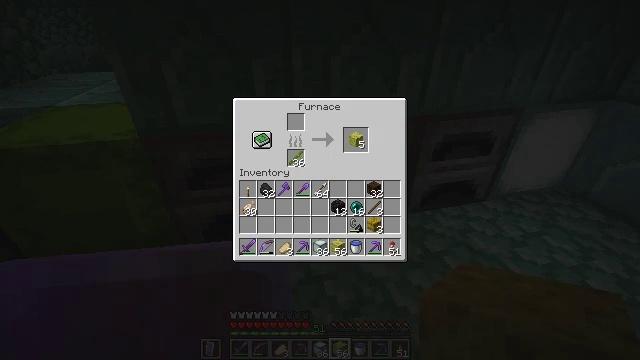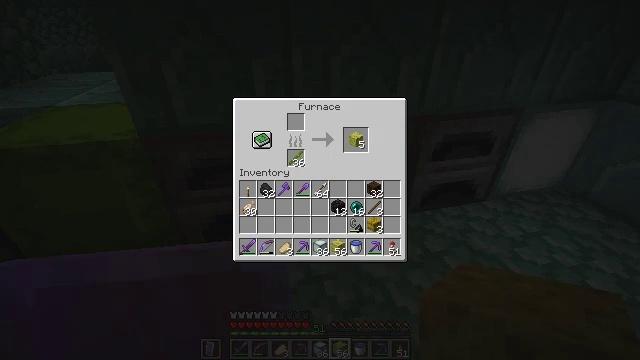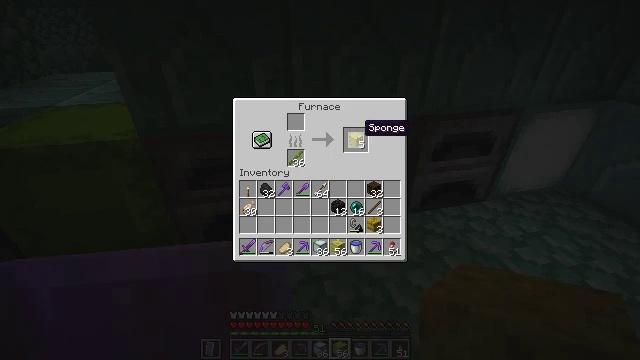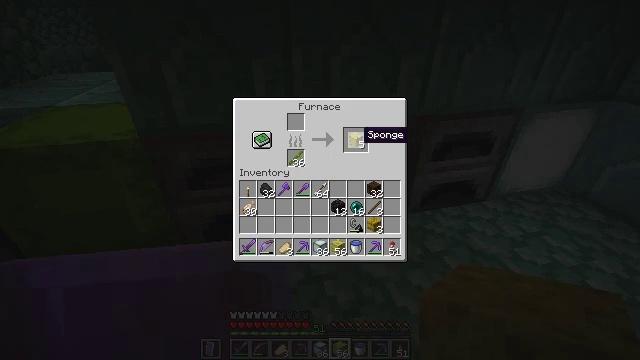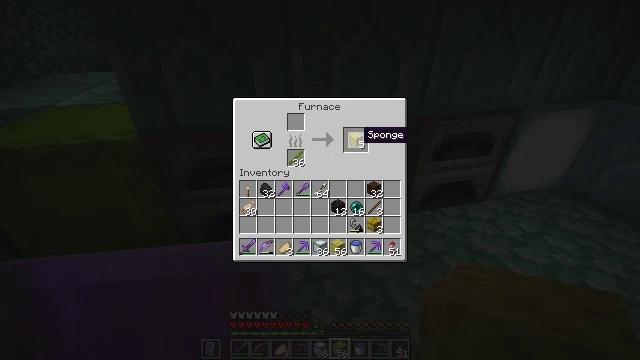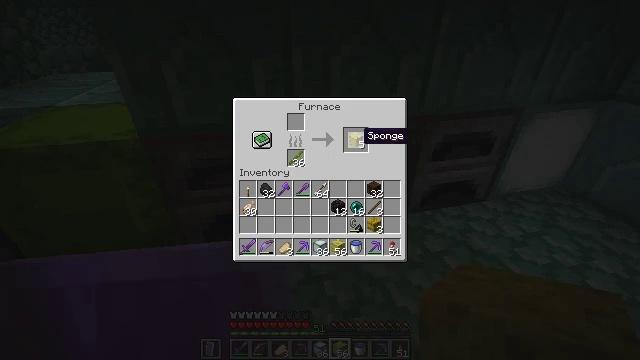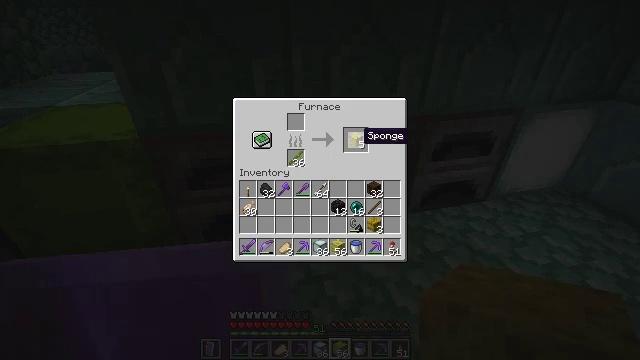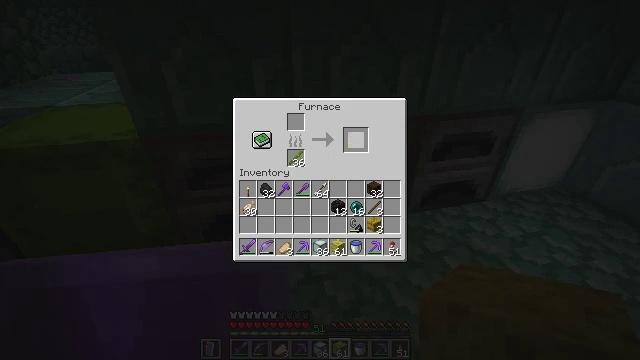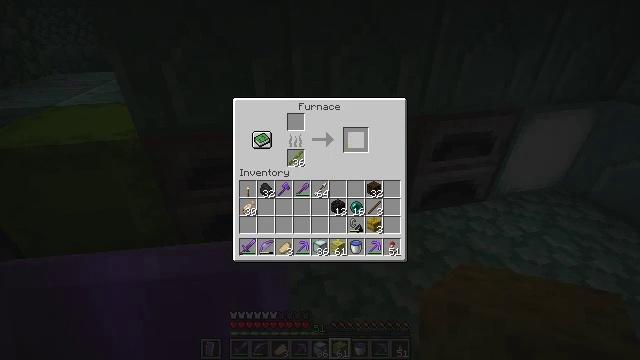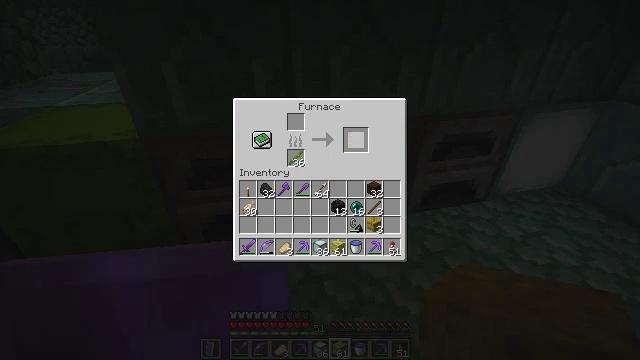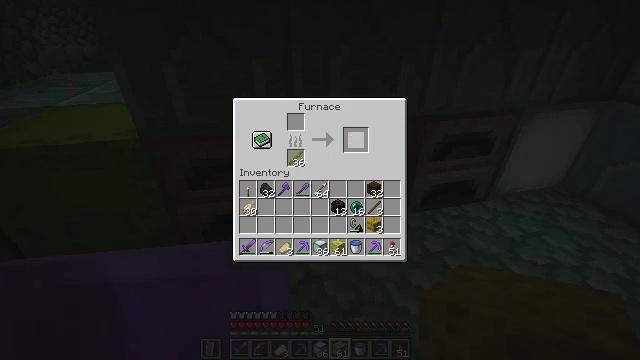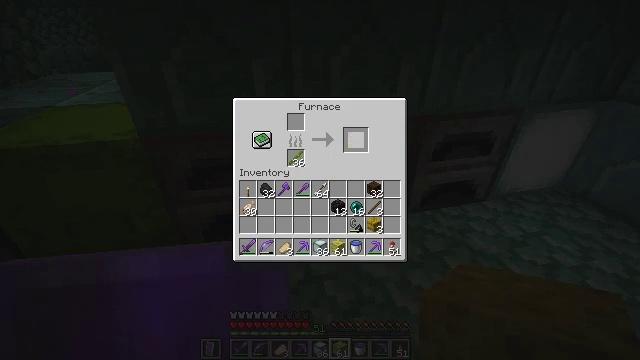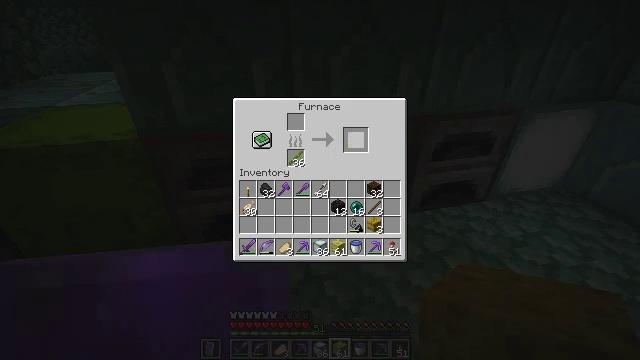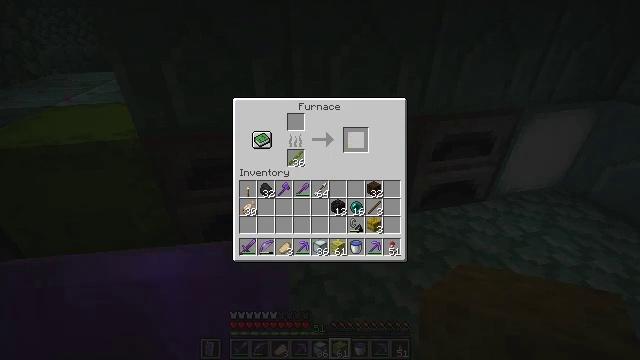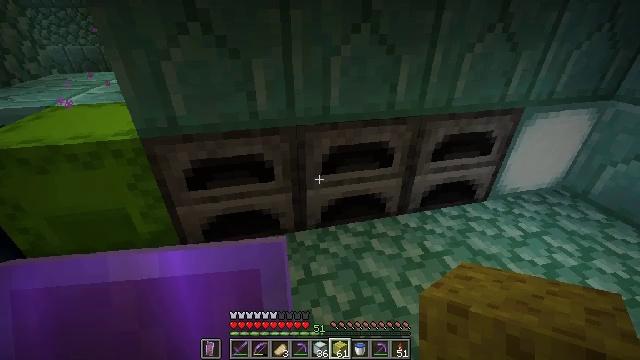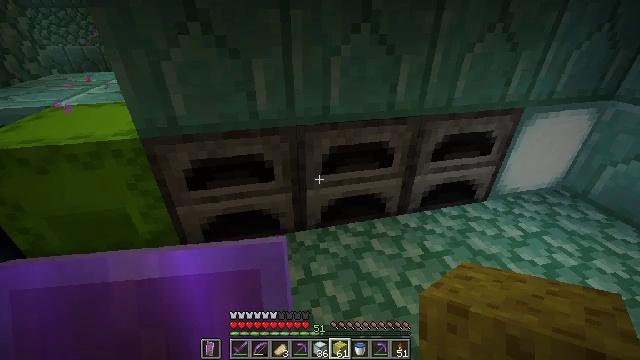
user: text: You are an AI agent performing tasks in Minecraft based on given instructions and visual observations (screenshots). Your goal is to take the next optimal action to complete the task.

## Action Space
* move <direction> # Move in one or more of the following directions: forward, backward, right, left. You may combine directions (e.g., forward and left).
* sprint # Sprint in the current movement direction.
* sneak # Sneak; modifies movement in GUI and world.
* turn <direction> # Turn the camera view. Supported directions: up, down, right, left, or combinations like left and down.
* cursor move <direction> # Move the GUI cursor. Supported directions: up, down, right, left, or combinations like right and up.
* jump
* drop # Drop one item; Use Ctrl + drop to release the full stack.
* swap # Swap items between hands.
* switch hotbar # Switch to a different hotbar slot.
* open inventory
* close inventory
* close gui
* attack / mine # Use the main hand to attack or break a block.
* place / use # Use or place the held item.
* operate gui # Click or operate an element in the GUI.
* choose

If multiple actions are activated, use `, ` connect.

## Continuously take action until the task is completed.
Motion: motion action
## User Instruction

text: craft item sponge
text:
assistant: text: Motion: sneak
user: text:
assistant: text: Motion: sneak, turn down
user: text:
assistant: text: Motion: sneak, turn down
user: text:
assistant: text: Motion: sneak
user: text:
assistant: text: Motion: sneak
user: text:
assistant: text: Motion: sneak
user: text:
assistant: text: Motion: sneak, attack / mine
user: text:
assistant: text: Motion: sneak, attack / mine
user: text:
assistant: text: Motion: sneak, attack / mine
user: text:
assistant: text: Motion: sneak
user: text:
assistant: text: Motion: no_op
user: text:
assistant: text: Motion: no_op
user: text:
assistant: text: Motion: no_op
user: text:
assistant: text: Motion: no_op
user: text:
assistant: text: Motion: no_op
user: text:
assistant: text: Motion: no_op
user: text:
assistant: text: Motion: turn right
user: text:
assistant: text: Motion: turn right
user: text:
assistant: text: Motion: move right
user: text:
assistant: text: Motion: move right
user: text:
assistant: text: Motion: move right, turn left
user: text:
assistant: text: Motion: move right, turn left
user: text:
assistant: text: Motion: no_op
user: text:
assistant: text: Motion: no_op
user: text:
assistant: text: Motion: turn right and up
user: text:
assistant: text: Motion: turn right
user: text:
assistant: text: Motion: no_op
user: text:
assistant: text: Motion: turn right
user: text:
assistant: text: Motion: no_op
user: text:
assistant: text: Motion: no_op